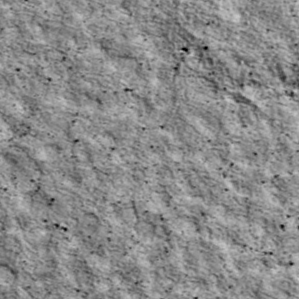
Label: non_frost